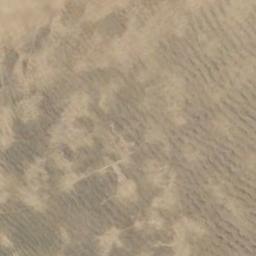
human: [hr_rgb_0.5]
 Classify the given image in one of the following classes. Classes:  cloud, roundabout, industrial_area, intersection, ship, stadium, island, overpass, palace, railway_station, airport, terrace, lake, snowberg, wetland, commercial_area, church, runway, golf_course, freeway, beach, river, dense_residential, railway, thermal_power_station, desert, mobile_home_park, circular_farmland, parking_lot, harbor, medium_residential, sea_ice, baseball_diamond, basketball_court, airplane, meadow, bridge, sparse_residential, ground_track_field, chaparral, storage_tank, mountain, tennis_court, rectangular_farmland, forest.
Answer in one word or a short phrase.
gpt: desert